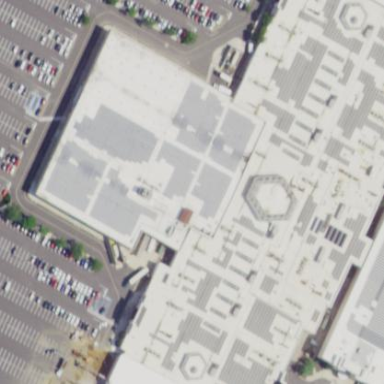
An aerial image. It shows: Retail building which is mall.